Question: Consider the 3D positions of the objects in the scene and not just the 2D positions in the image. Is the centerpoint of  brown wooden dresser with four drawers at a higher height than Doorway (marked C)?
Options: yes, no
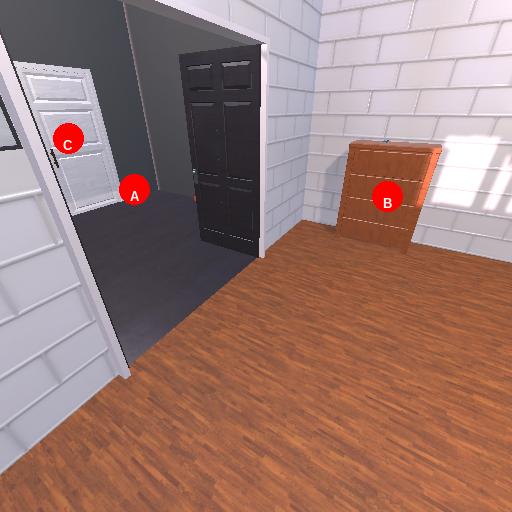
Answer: yes